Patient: sex M, age 48
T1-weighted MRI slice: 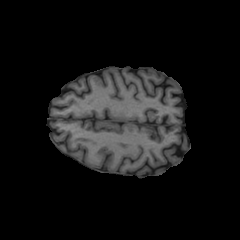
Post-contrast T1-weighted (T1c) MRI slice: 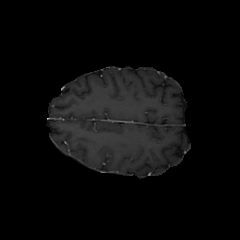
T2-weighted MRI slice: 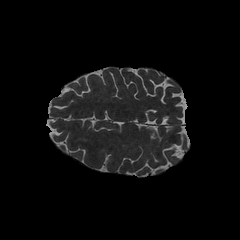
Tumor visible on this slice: no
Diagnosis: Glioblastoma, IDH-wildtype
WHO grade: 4